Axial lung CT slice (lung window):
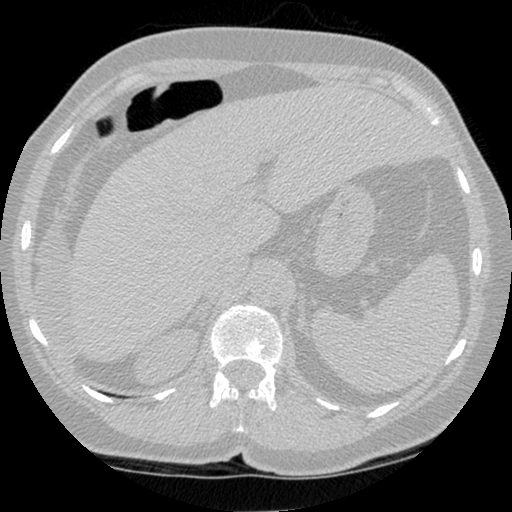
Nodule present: no